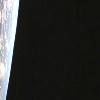
Label: space